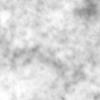
Label: no_change